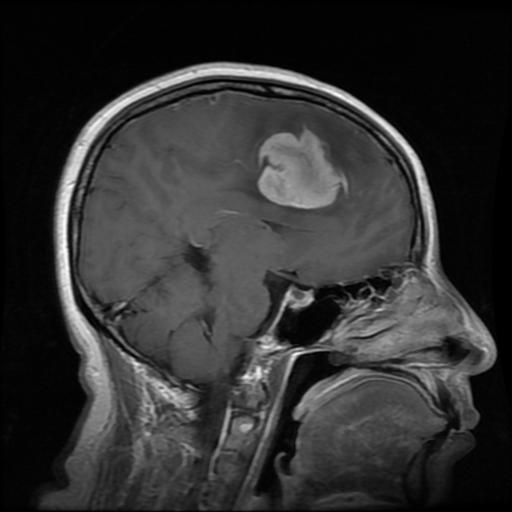
Label: meningioma